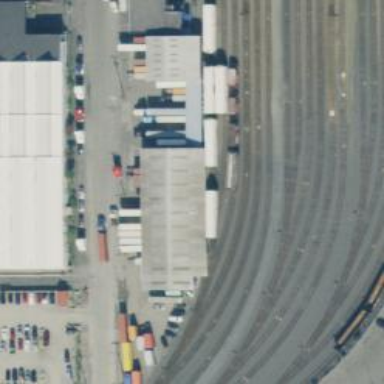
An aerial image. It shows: Railway yard used for servicing trains.